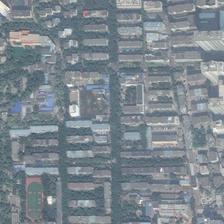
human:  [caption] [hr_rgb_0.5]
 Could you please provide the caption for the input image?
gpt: a playground is surroundededed by many green trees and buildings .

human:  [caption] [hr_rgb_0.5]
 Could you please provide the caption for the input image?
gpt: a community with playground owns a huge amount of green belts .

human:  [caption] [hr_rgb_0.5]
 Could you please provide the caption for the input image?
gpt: many different buildings and green trees are around a playground .

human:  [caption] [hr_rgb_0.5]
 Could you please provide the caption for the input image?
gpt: many tall buildings and green grass surrounded .

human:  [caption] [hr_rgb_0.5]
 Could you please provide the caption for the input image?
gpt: two big playgrounds are surrounded by many buildings and green trees in different blocks .